Current action and preconditions to check: path_clear

Your task: For each precondition in the list above, predict whether it will hold at this action.

Consider the current scene as observed from the mobile robot's camera, and analyze the predicted future states of all dynamic agents (e.g., people, animals, vehicles, or any moving entities) within the NEXT SECOND.

IMPORTANT: Only answer "very likely" if you are absolutely certain—based on strong, clear evidence—that a dynamic agent will violate the precondition in the predicted future state. Do NOT answer "very likely" for unlikely, ambiguous, or low-probability risks.

Ask yourself for each precondition: Is there a high probability, with clear and convincing evidence, that the predicted future states of any dynamic agent will interfere with the predicted future state of the currently executing action within the NEXT SECOND, causing that precondition to fail?

Assess the risk level based on these predictions. Use "likely" or "very likely" if motions create a clear risk of interference.

Use "neutral" or "improbable" if agents are nearby but their predicted paths are clearly diverging or non-conflicting.

Failure Risk Categories: "very improbable", "improbable", "neutral", "likely", "very likely"

Answer Format: Output ONLY the probability_of_failure value from these categories: "very improbable", "improbable", "neutral", "likely", "very likely"

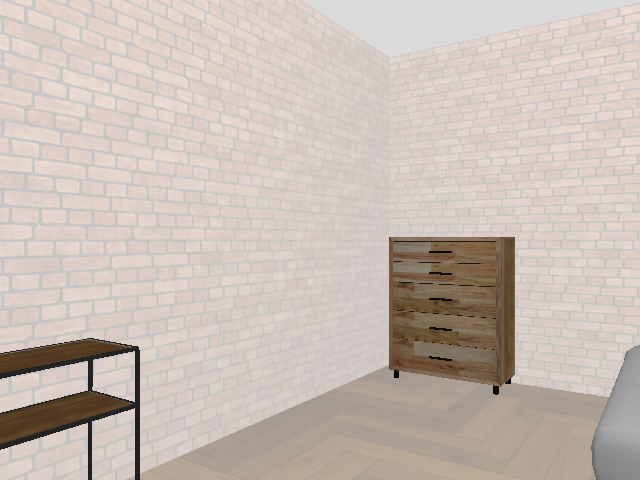

Answer: very improbable